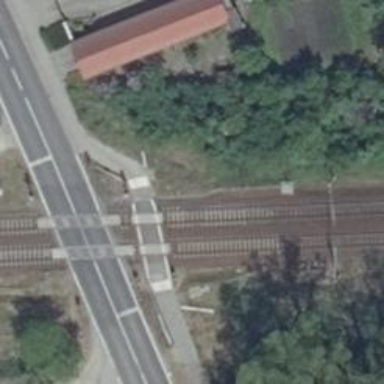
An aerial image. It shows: Railway crossing with full barrier.